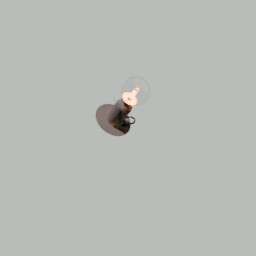
Label: lighting